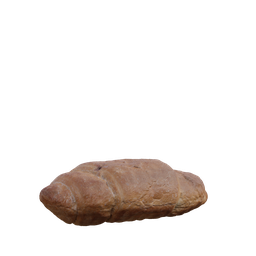
Label: nature